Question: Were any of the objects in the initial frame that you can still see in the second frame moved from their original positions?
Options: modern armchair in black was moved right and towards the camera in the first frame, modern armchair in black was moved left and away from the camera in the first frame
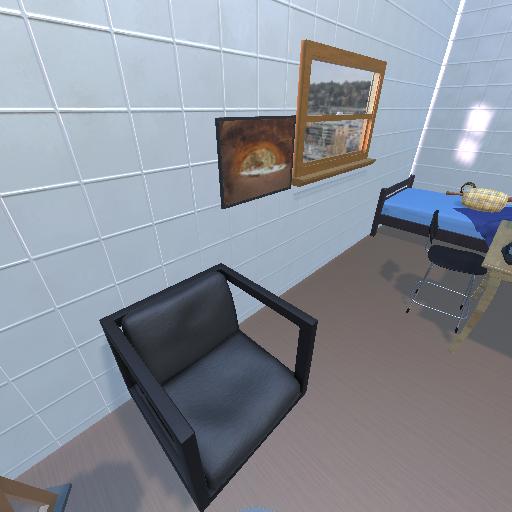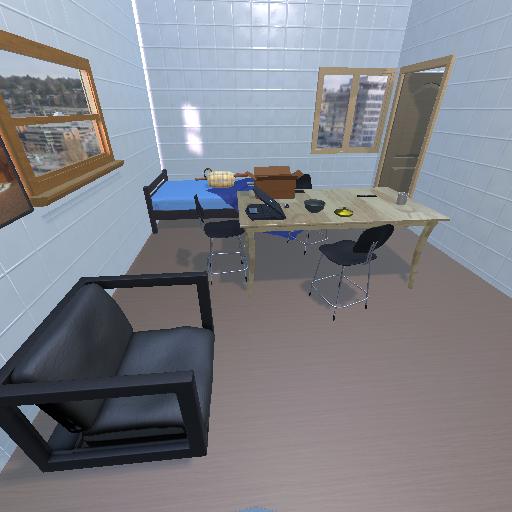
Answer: modern armchair in black was moved right and towards the camera in the first frame